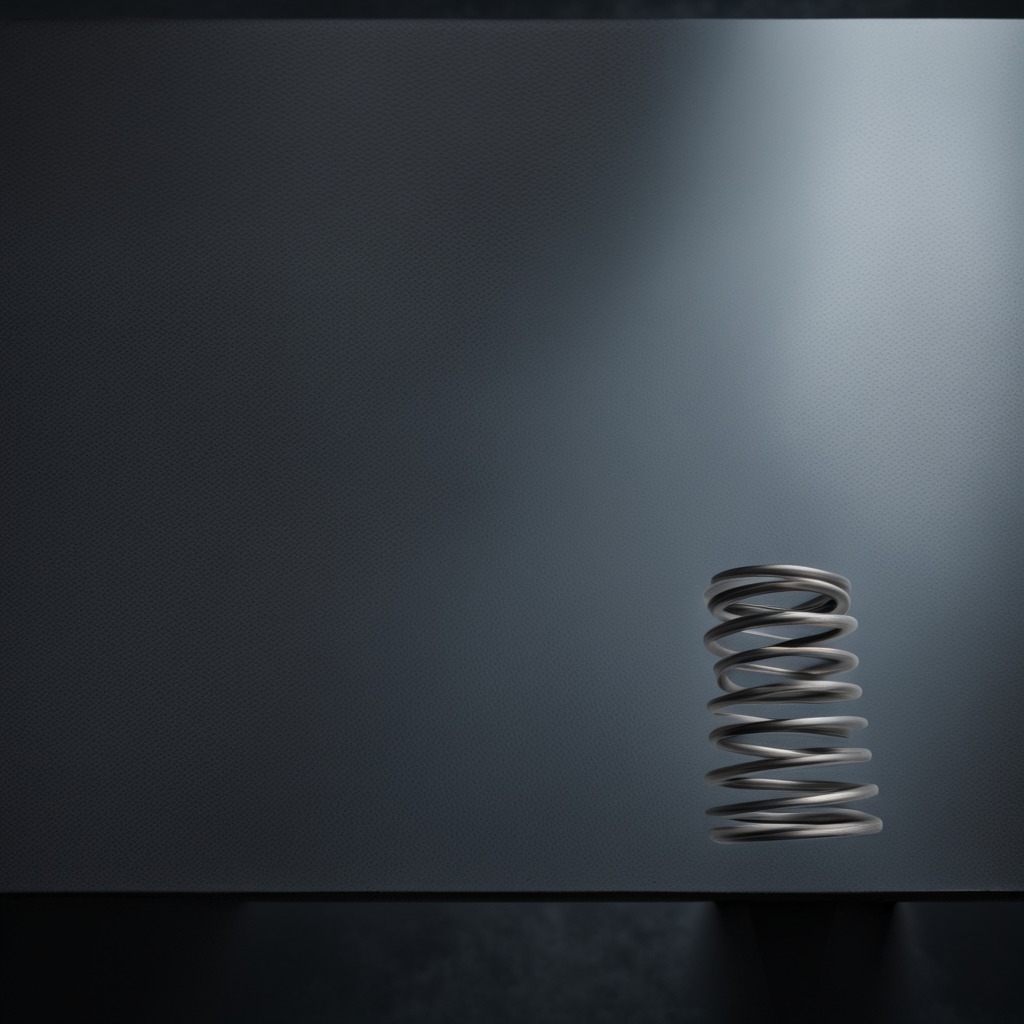
A coiled metal spring is lying on the granite table.